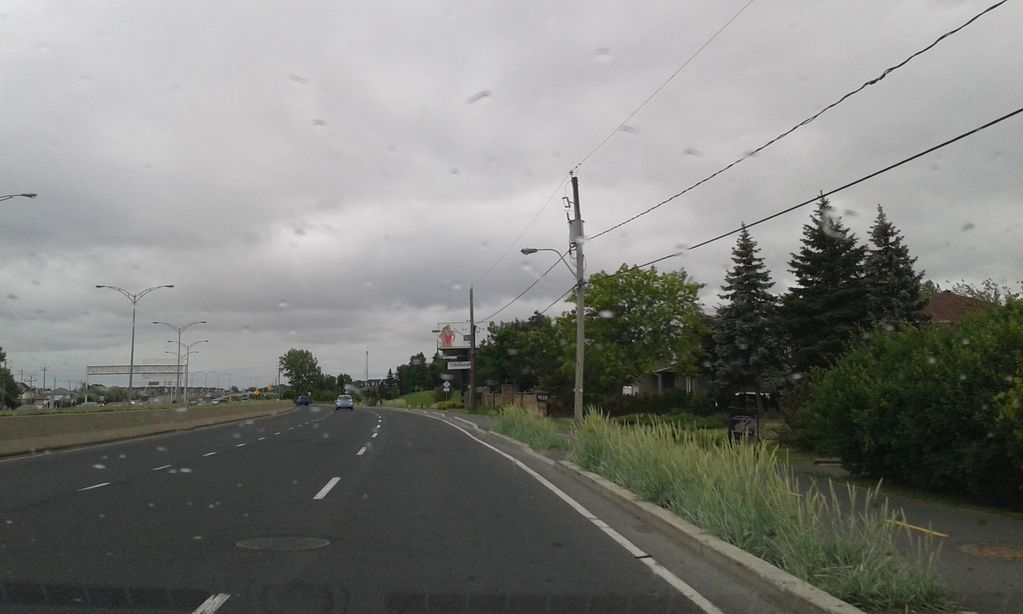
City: montreal